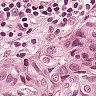
Metastatic tissue present: yes